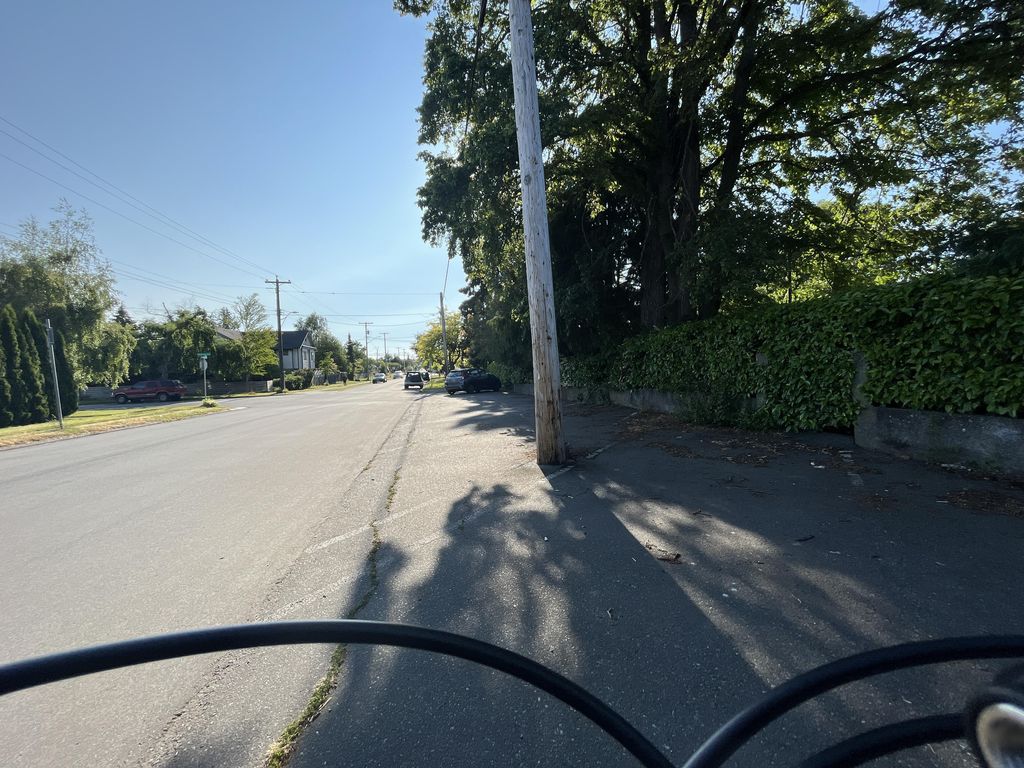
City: victoria